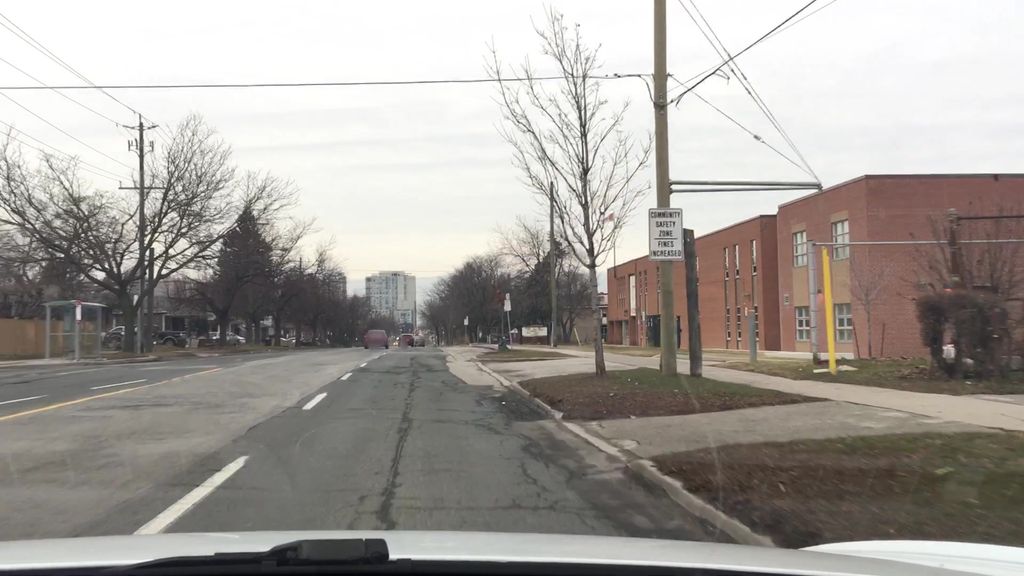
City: toronto